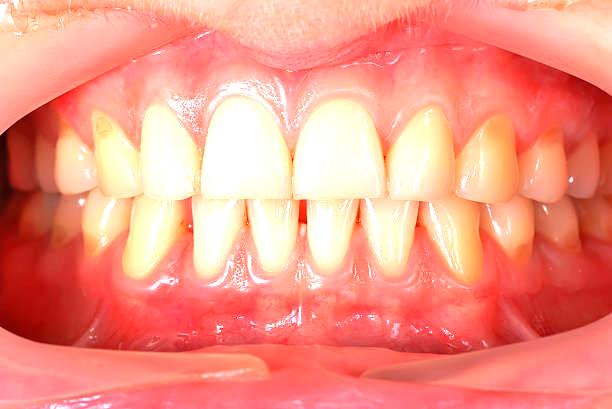
Condition: Gingivitis